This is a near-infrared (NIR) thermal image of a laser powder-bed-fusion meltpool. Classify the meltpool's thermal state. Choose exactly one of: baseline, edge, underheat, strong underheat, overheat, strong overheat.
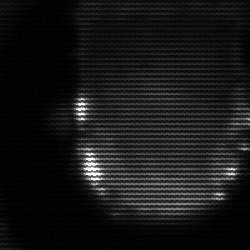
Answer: baseline